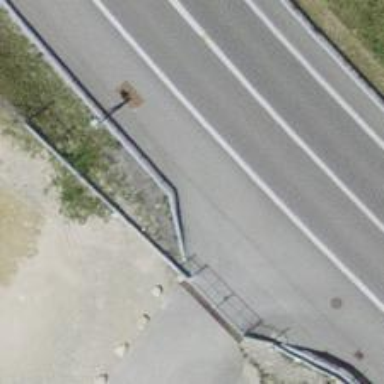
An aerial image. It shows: Guard rail as barrier.